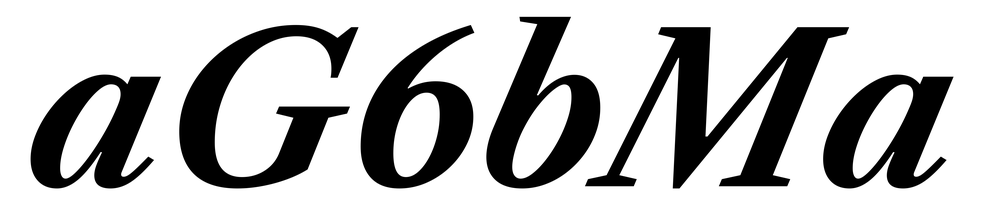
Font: LibreCaslonText-Italic_Bold_Italic